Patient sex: M
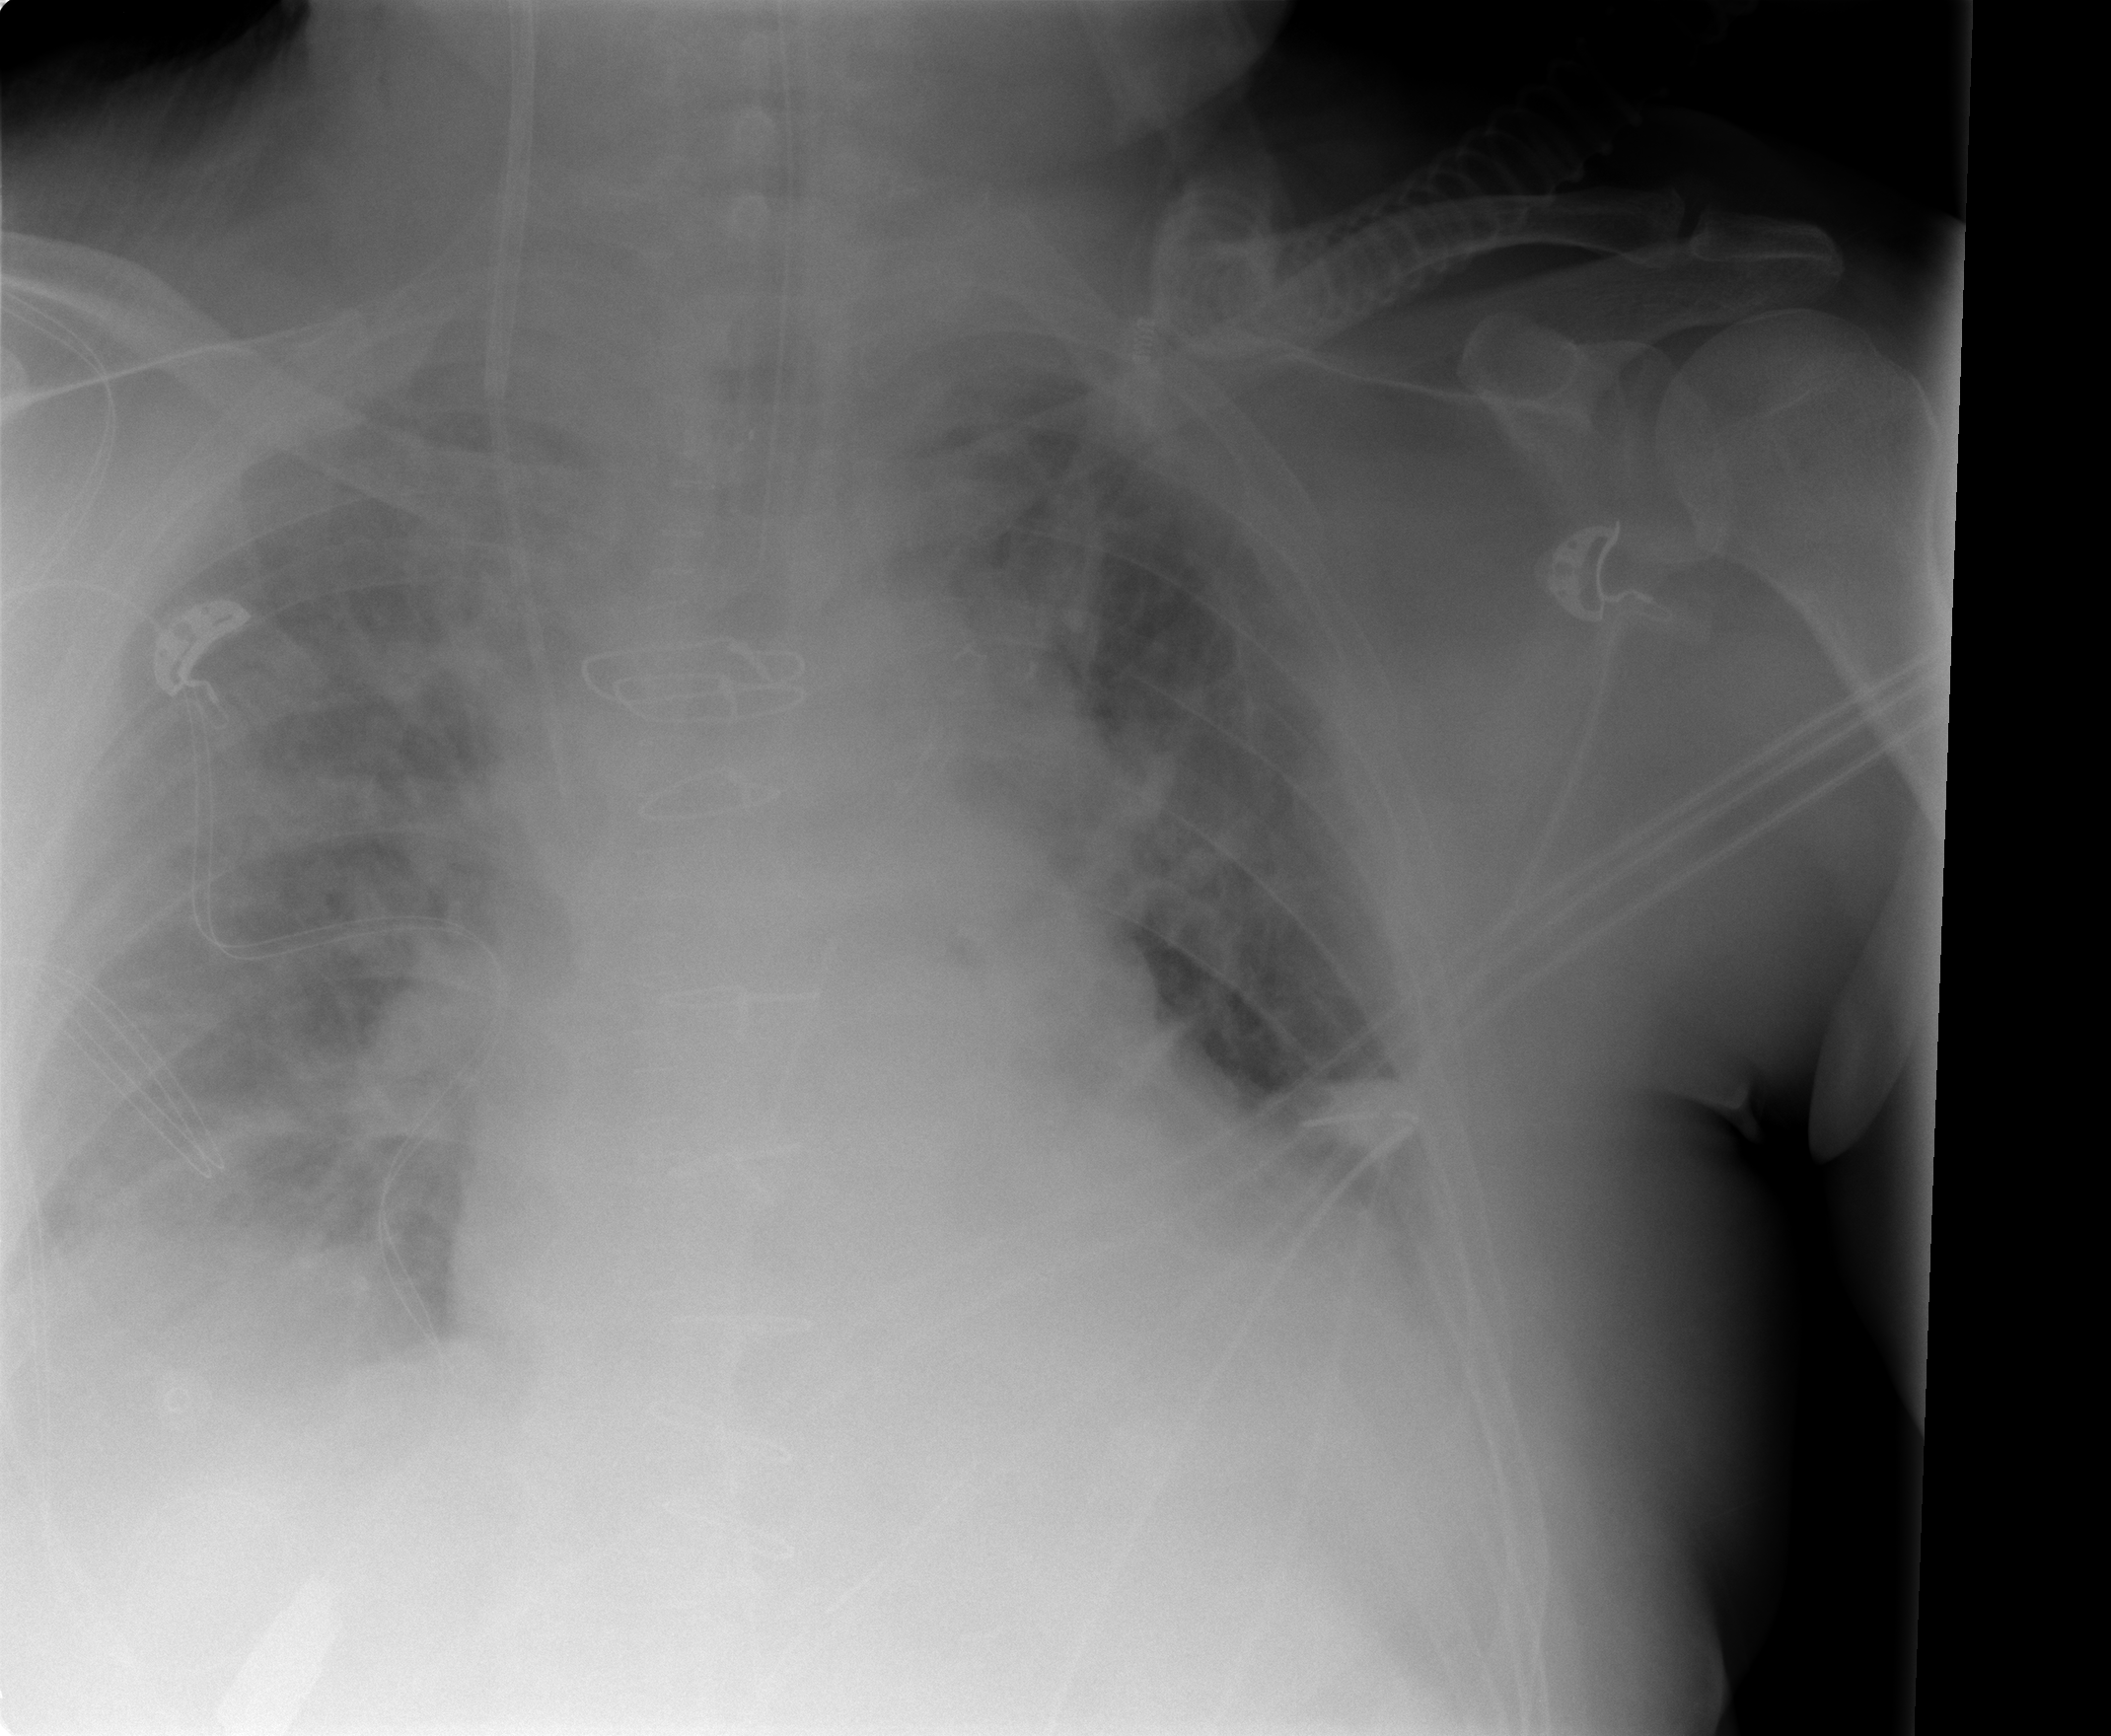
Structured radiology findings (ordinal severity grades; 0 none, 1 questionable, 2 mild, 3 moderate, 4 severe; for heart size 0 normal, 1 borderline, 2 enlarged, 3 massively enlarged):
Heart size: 1
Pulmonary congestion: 3
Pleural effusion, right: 2
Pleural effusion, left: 2
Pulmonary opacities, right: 3
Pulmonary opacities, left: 2
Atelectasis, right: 2
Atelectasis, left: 0